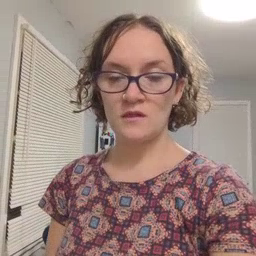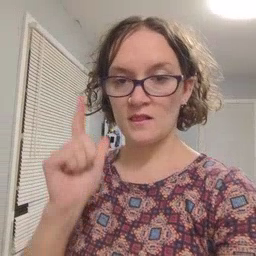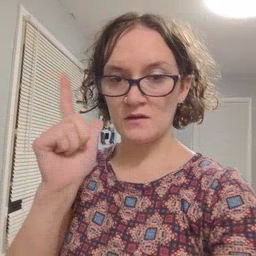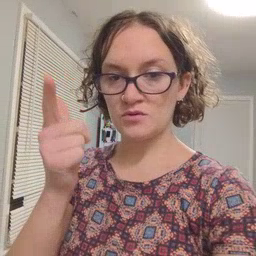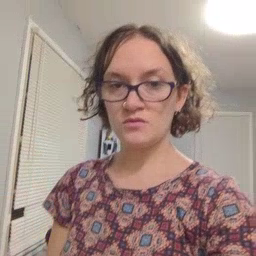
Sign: later